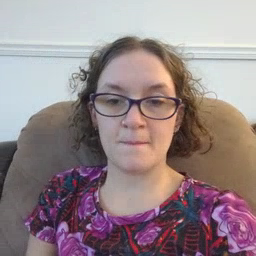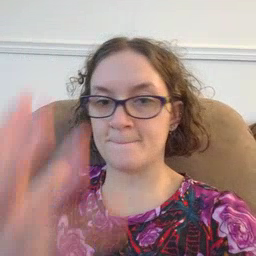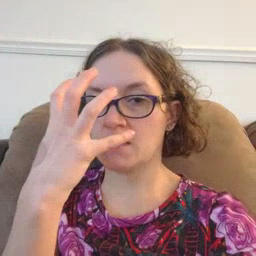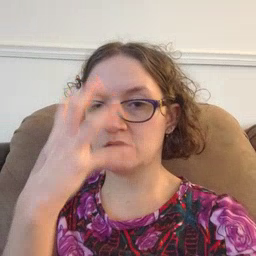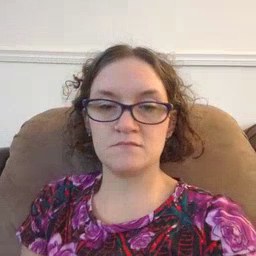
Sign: mad